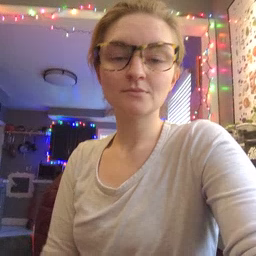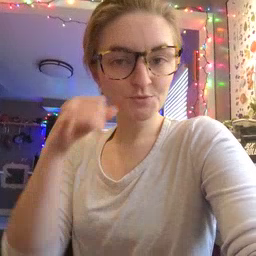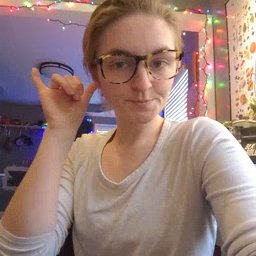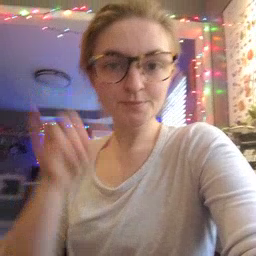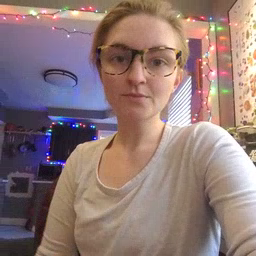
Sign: yesterday